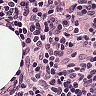
Metastatic tissue present: no